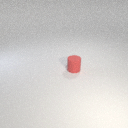
small red rubber cylinder